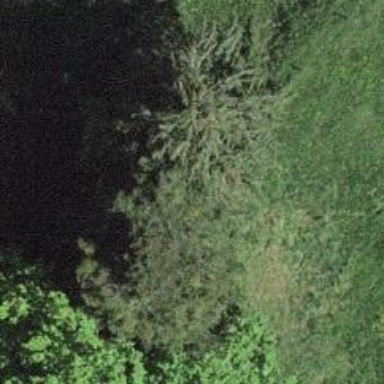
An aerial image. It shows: Single tag "natural: tree."